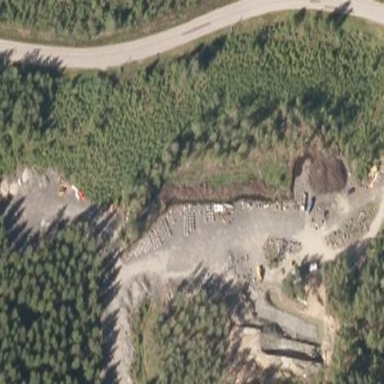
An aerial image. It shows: Industrial area used as quarry mine.